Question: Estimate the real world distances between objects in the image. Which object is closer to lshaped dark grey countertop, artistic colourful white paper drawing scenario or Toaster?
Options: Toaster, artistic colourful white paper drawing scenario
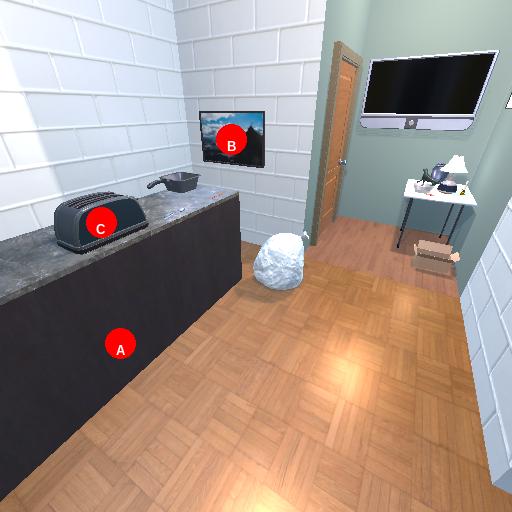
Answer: Toaster